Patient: sex M, age 57
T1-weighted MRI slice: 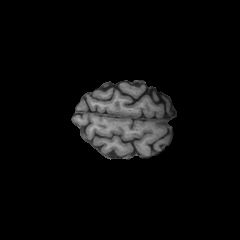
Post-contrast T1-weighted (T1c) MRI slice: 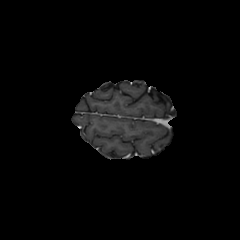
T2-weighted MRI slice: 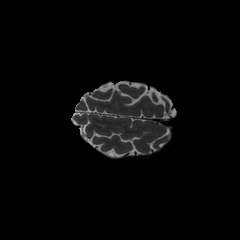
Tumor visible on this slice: no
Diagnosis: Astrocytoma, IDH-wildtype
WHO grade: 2